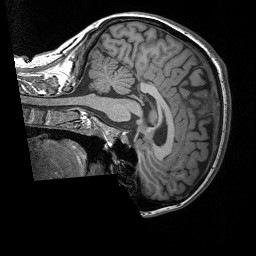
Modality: T1w
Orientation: sagittal
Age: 34
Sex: male
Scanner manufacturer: siemens
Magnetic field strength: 3 T
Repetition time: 1.9 s
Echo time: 0.00252 s